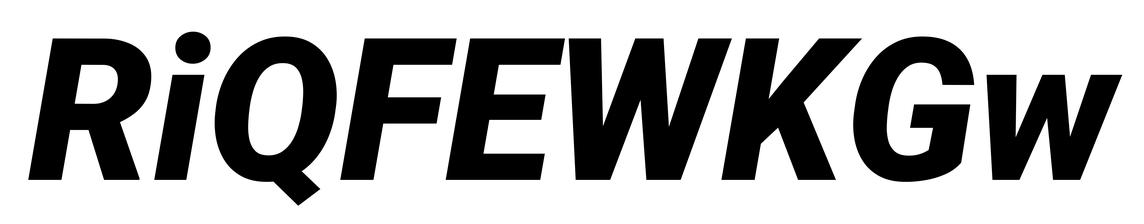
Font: Roboto-Italic_Black_Italic